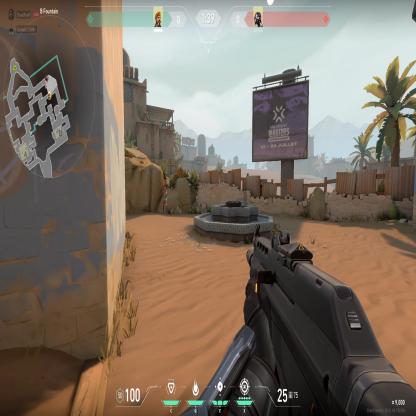
Label: enemy